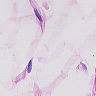
Metastatic tissue present: no